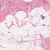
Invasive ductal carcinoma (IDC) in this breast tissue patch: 0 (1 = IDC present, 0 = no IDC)